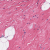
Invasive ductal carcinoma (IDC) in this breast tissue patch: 0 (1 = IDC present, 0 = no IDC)